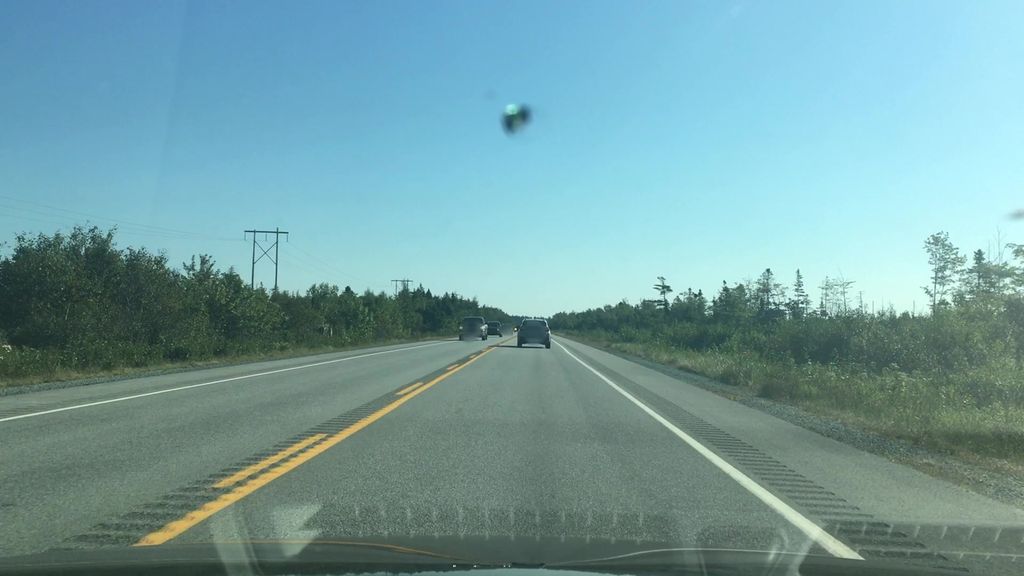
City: halifax